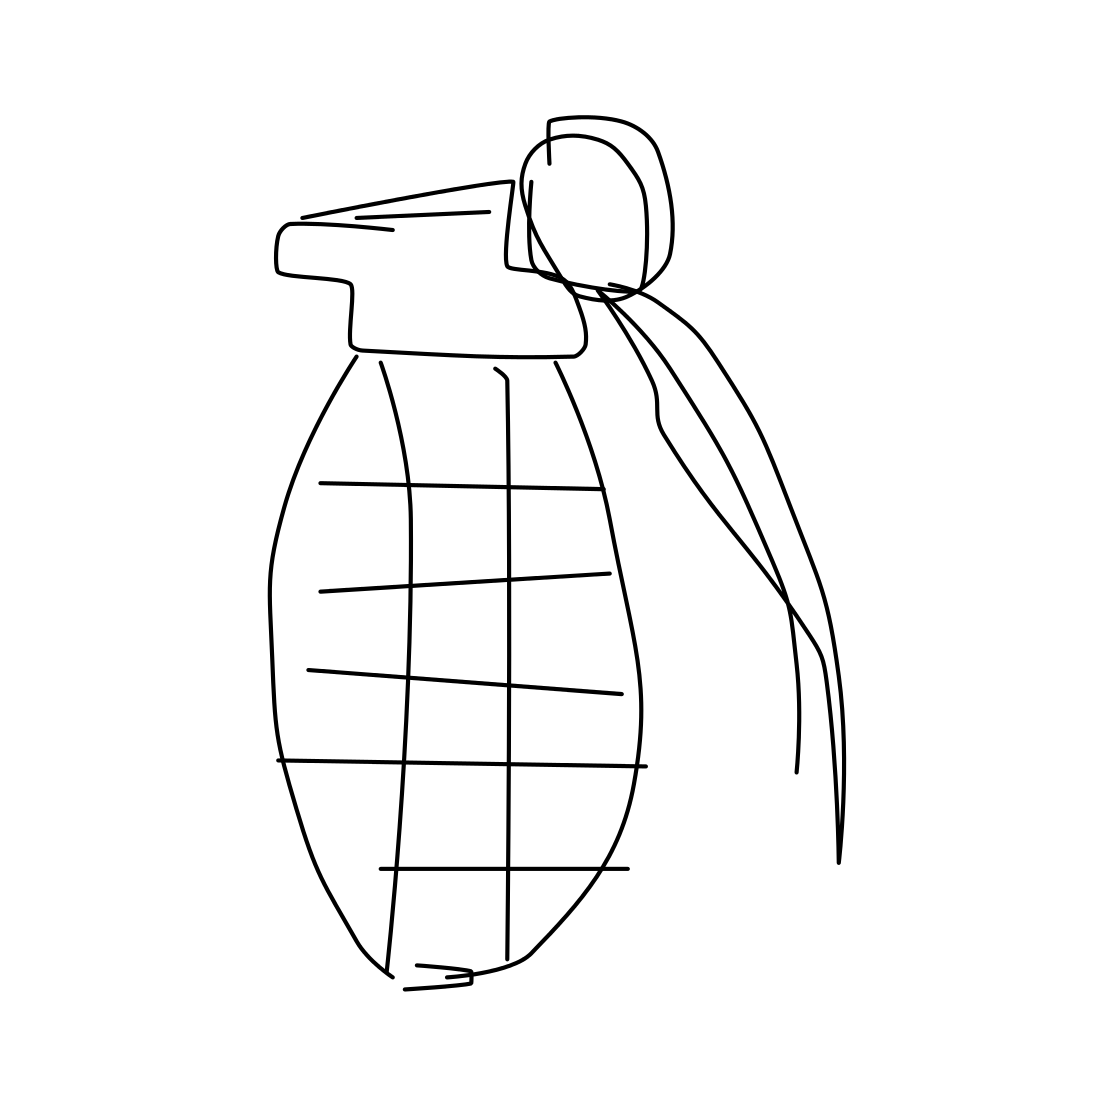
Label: grenade